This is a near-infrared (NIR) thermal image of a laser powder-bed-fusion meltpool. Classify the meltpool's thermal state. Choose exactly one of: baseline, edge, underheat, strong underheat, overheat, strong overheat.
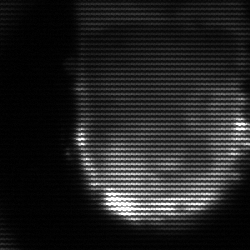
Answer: baseline